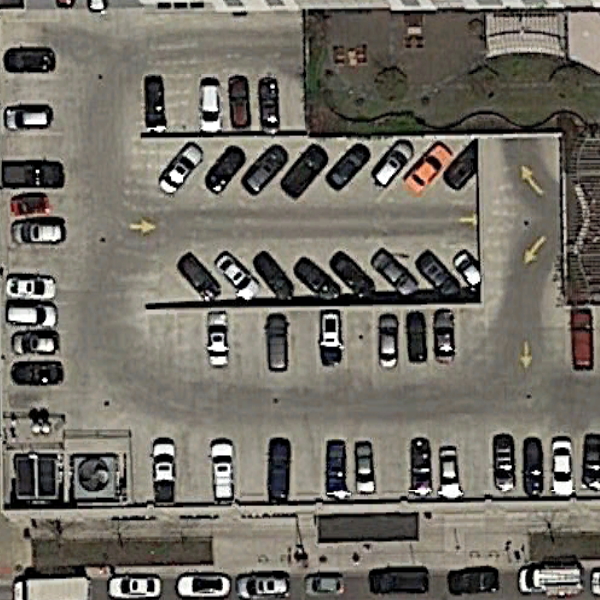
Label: Parking